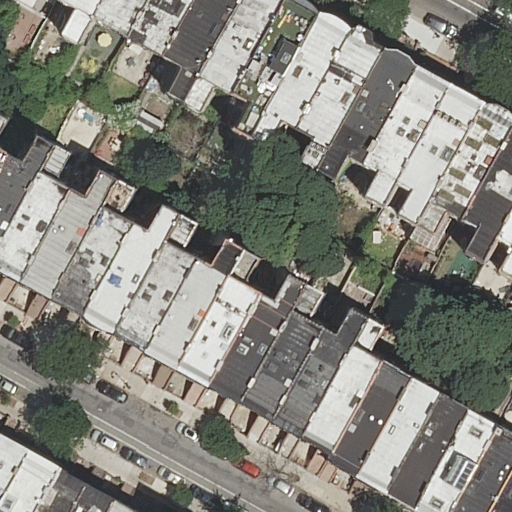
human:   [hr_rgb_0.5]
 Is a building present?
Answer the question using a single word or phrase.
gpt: yes

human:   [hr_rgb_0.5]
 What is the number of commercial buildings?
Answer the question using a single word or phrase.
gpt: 0

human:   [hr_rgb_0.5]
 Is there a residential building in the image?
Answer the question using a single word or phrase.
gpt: yes

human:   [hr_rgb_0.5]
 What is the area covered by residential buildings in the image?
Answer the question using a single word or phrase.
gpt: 4558m2

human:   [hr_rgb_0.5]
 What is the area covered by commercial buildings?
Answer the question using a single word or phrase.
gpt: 0m2

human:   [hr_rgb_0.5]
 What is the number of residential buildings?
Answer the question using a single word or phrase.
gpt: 38

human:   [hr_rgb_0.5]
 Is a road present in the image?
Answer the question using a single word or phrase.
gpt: yes

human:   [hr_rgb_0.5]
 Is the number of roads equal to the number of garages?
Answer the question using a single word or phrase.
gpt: no

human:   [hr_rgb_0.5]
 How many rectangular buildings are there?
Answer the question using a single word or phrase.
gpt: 27

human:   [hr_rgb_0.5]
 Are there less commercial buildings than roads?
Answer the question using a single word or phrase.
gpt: yes

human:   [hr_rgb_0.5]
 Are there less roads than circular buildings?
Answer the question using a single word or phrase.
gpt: no

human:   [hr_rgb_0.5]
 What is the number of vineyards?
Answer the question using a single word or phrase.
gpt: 0

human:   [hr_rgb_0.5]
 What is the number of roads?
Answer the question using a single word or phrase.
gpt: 2

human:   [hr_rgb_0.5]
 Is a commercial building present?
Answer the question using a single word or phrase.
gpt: no

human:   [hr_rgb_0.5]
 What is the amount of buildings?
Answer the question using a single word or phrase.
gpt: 38

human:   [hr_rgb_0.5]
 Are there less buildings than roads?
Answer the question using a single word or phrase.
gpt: no

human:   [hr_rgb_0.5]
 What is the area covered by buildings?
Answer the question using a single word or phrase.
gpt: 4558m2

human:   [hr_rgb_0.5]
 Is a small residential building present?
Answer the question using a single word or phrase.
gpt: yes

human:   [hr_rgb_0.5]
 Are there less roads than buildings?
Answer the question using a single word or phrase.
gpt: yes

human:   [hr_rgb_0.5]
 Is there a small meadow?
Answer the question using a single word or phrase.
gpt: no

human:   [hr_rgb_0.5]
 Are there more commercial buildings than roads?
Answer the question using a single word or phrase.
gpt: no

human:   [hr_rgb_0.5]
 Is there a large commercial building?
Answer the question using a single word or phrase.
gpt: no

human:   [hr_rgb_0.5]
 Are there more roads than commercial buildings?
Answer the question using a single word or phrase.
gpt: yes

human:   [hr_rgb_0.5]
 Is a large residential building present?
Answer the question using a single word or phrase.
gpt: no

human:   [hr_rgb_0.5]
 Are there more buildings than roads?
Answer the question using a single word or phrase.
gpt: yes

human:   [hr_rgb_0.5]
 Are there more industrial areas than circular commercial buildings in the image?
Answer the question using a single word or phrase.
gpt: no

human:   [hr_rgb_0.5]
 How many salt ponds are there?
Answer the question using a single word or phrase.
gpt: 0

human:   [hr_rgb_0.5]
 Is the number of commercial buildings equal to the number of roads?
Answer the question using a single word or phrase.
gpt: no

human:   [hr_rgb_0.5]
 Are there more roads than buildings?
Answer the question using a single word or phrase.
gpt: no

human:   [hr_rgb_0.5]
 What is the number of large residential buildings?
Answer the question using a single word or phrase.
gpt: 0

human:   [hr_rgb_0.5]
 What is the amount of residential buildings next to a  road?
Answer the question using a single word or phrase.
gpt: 38

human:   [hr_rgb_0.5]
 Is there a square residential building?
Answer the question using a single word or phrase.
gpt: no

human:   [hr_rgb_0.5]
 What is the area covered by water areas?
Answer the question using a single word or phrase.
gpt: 0m2

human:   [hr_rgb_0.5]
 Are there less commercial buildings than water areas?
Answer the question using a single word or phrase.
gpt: no

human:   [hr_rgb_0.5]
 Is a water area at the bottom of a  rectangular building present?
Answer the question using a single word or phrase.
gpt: no

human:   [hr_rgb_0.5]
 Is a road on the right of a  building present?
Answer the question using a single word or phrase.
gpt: yes

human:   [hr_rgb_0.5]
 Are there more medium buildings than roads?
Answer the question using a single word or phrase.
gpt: yes

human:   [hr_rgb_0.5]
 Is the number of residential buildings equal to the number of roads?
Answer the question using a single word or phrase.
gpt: no

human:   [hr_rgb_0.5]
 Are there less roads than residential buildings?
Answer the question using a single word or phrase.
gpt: yes

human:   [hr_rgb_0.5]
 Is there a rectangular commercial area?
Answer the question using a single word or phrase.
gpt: no

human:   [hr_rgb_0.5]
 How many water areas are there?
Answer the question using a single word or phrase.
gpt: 0

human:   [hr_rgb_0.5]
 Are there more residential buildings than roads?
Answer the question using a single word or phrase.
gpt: yes

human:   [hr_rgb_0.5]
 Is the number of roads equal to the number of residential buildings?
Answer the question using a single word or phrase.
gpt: no

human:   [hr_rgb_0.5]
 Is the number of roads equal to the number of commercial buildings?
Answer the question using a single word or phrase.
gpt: no

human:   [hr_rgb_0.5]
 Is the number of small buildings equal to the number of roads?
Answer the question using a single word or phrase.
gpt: no

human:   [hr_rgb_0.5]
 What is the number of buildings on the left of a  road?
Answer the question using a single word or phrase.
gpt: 32

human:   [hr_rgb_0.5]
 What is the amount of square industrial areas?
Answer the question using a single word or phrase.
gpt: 0

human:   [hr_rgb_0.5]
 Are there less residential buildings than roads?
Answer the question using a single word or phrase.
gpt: no

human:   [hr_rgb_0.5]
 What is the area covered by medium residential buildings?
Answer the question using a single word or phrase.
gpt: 4072m2

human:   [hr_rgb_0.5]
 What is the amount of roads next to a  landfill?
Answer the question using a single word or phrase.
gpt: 0

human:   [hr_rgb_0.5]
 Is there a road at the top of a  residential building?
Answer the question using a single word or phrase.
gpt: yes

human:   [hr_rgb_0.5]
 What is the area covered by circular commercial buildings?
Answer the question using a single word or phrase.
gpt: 0m2

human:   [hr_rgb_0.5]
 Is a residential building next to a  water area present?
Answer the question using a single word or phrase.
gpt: no

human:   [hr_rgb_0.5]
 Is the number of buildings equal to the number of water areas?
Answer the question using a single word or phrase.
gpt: no

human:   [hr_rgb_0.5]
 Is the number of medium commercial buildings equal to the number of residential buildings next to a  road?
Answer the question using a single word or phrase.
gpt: no

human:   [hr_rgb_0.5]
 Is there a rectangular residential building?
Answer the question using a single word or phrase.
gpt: yes

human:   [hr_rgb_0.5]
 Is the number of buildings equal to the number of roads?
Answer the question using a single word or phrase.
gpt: no

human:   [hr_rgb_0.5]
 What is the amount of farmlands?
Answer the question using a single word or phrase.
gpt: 0

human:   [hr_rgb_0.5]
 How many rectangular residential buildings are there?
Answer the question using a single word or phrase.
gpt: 27

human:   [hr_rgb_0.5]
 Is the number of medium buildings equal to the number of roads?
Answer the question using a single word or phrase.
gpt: no

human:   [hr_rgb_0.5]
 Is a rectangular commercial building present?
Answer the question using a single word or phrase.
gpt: no

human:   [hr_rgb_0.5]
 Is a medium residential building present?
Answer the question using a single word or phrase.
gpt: yes

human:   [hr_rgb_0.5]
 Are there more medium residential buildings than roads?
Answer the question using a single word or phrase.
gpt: yes

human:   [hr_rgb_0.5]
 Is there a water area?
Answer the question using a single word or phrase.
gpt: no